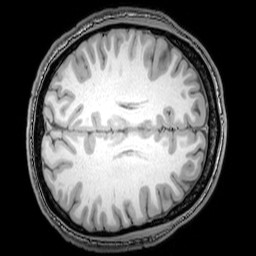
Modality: T1w
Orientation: axial
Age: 21
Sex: male
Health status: healthy
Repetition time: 0.081 s
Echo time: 0.037 s